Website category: jobs
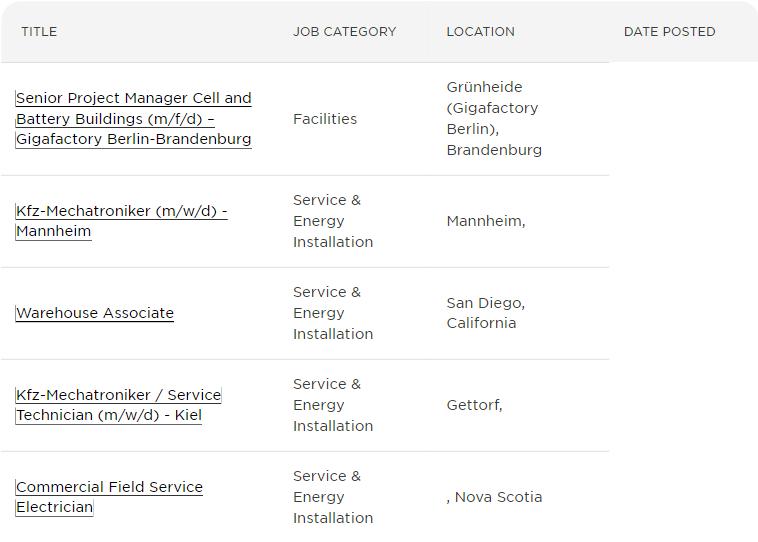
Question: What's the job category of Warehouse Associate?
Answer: Service & Energy Installation

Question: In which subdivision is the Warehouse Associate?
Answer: Service & Energy Installation

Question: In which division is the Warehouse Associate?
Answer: Service & Energy Installation

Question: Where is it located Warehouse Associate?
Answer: Service & Energy Installation

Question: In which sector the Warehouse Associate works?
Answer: Service & Energy Installation

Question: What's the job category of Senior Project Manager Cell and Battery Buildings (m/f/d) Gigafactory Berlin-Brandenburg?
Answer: Facilities

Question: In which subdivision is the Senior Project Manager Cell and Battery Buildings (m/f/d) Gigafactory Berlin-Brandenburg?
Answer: Facilities

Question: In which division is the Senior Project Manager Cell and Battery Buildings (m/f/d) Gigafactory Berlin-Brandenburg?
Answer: Facilities

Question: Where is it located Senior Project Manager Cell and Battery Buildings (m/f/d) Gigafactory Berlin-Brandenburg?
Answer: Facilities

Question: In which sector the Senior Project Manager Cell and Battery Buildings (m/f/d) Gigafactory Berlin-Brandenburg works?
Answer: Facilities

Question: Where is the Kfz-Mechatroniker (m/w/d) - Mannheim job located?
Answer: Mannheim,

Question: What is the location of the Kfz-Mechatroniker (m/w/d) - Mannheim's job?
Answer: Mannheim,

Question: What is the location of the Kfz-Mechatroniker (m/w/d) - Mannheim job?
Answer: Mannheim,

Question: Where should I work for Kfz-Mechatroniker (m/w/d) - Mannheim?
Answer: Mannheim,

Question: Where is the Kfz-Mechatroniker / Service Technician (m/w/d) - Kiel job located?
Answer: Gettorf,

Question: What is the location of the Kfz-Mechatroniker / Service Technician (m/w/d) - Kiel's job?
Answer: Gettorf,

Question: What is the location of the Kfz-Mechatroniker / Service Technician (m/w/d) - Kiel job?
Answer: Gettorf,

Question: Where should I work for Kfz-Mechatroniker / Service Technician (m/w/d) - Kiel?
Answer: Gettorf,

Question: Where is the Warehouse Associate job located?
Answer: San Diego, California

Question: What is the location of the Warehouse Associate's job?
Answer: San Diego, California

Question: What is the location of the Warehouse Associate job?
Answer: San Diego, California

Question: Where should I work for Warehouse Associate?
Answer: San Diego, California

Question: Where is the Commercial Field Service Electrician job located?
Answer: , Nova Scotia

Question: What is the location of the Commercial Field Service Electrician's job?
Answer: , Nova Scotia

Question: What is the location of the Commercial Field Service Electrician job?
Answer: , Nova Scotia

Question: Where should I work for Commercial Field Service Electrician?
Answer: , Nova Scotia

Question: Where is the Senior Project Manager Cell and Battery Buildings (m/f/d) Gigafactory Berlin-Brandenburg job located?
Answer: Grnheide (Gigafactory Berlin), Brandenburg

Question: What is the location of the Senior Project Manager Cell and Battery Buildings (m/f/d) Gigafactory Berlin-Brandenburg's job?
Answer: Grnheide (Gigafactory Berlin), Brandenburg

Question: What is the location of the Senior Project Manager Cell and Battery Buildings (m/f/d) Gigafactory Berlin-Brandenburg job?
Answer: Grnheide (Gigafactory Berlin), Brandenburg

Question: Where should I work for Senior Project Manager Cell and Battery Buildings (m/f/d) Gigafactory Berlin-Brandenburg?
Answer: Grnheide (Gigafactory Berlin), Brandenburg

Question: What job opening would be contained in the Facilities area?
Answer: Senior Project Manager Cell and Battery Buildings (m/f/d) Gigafactory Berlin-Brandenburg

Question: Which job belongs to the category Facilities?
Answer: Senior Project Manager Cell and Battery Buildings (m/f/d) Gigafactory Berlin-Brandenburg

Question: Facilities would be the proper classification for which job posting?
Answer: Senior Project Manager Cell and Battery Buildings (m/f/d) Gigafactory Berlin-Brandenburg

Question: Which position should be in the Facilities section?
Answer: Senior Project Manager Cell and Battery Buildings (m/f/d) Gigafactory Berlin-Brandenburg

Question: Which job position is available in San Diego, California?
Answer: Warehouse Associate

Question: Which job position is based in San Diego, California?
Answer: Warehouse Associate

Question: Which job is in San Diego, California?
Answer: Warehouse Associate

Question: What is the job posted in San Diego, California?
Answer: Warehouse Associate

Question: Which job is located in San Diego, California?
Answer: Warehouse Associate

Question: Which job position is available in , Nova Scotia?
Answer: Commercial Field Service Electrician

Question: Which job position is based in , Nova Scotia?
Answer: Commercial Field Service Electrician

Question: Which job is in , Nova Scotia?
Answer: Commercial Field Service Electrician

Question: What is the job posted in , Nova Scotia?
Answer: Commercial Field Service Electrician

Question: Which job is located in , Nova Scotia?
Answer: Commercial Field Service Electrician

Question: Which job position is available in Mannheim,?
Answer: Kfz-Mechatroniker (m/w/d) - Mannheim

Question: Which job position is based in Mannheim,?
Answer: Kfz-Mechatroniker (m/w/d) - Mannheim

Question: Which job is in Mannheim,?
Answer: Kfz-Mechatroniker (m/w/d) - Mannheim

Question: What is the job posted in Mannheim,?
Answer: Kfz-Mechatroniker (m/w/d) - Mannheim

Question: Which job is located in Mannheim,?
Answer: Kfz-Mechatroniker (m/w/d) - Mannheim

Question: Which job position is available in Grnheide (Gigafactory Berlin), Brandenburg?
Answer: Senior Project Manager Cell and Battery Buildings (m/f/d) Gigafactory Berlin-Brandenburg

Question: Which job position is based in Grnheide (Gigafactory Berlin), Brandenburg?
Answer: Senior Project Manager Cell and Battery Buildings (m/f/d) Gigafactory Berlin-Brandenburg

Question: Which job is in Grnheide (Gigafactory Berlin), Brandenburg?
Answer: Senior Project Manager Cell and Battery Buildings (m/f/d) Gigafactory Berlin-Brandenburg

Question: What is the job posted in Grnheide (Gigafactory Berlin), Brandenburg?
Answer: Senior Project Manager Cell and Battery Buildings (m/f/d) Gigafactory Berlin-Brandenburg

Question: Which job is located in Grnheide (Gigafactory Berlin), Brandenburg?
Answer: Senior Project Manager Cell and Battery Buildings (m/f/d) Gigafactory Berlin-Brandenburg

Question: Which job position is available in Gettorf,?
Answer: Kfz-Mechatroniker / Service Technician (m/w/d) - Kiel

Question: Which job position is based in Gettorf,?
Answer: Kfz-Mechatroniker / Service Technician (m/w/d) - Kiel

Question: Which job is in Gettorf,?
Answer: Kfz-Mechatroniker / Service Technician (m/w/d) - Kiel

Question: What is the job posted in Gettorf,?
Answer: Kfz-Mechatroniker / Service Technician (m/w/d) - Kiel

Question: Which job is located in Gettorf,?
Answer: Kfz-Mechatroniker / Service Technician (m/w/d) - Kiel